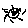
Label: sun